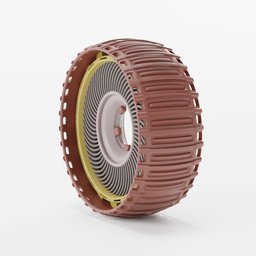
Label: mechanical